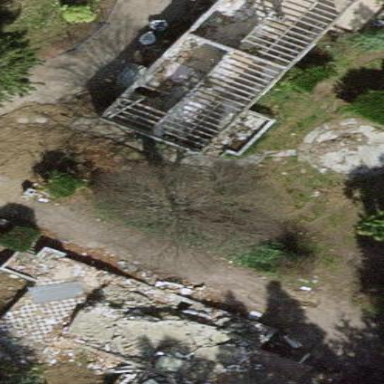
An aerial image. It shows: Ruins of building.